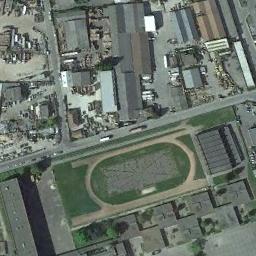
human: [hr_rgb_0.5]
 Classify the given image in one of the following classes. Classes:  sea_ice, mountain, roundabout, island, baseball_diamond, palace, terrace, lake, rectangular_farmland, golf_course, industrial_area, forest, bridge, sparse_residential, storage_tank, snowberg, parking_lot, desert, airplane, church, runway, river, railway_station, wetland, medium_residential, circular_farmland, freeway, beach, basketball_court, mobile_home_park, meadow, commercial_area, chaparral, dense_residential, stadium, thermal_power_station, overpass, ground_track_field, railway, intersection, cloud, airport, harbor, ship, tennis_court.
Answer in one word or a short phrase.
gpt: ground_track_field